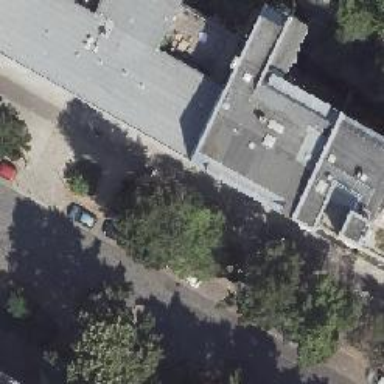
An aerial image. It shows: Street-side parking lot with sett surface.